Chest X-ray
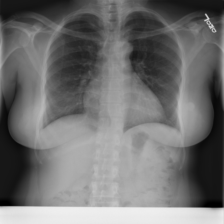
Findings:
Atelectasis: negative
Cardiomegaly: negative
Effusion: negative
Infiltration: negative
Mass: negative
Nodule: negative
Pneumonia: negative
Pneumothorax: negative
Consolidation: negative
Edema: negative
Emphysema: negative
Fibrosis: negative
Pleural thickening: negative
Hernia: negative